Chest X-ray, AP view. Patient: 28 years old, sex M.
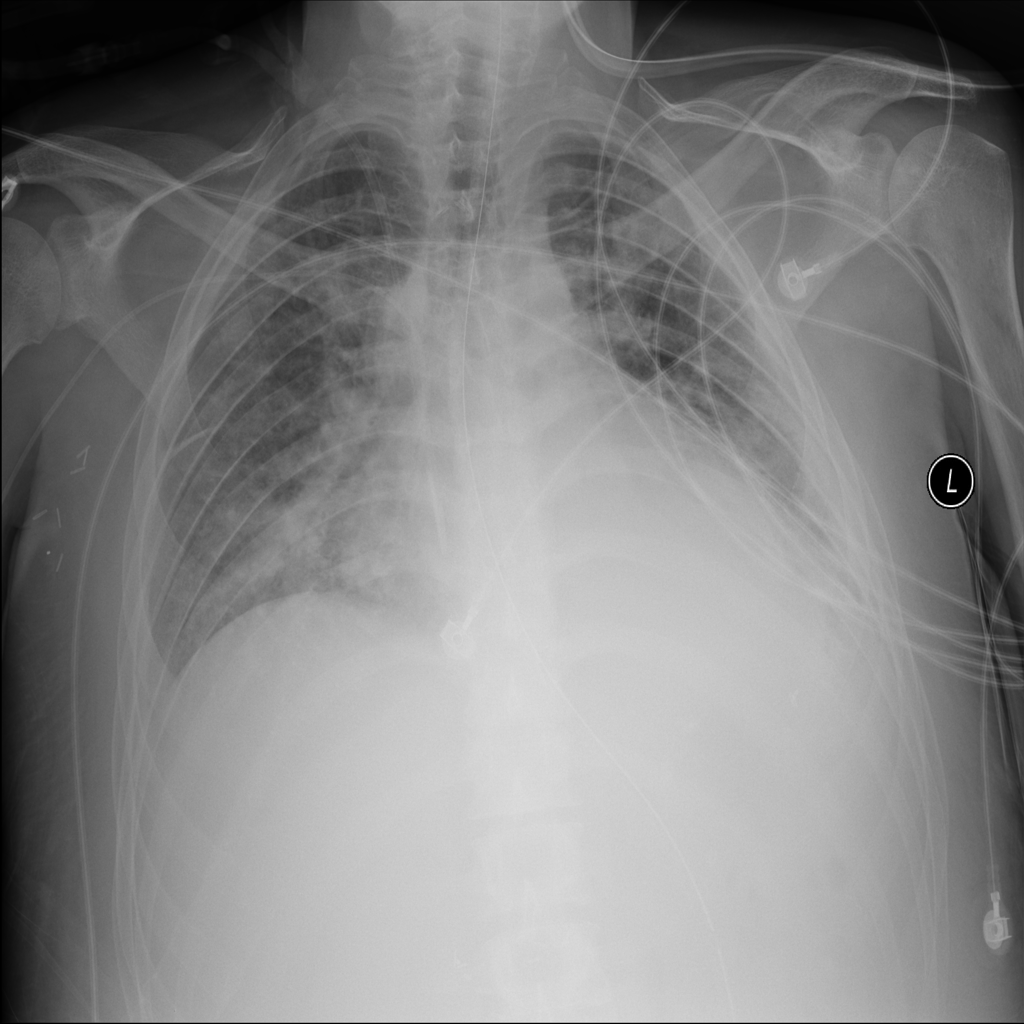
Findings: Effusion, Infiltration